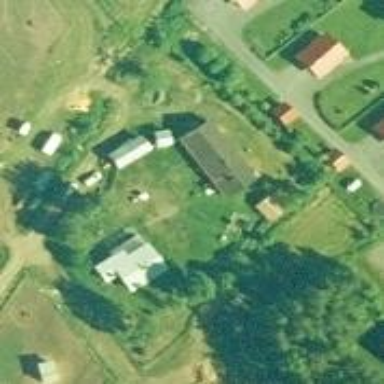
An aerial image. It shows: Farmyard area.